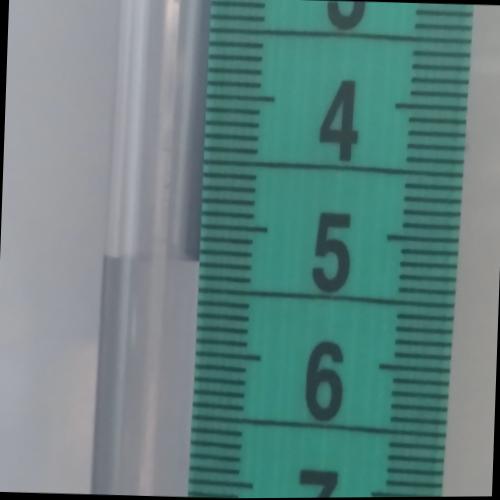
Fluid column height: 5.3 cm